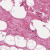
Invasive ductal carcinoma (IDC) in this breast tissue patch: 0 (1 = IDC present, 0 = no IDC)